The trace is the raw vibration amplitude of a rotating bearing as a function of time. Based on the visible evidence, which condition applies: normal, inner_race, outer_race, ball?
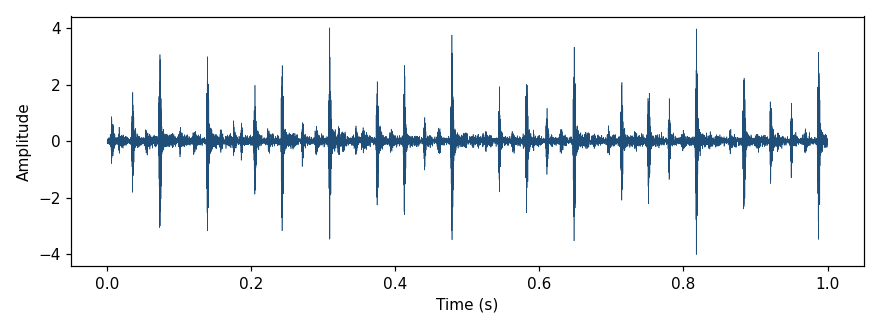
Answer: outer_race